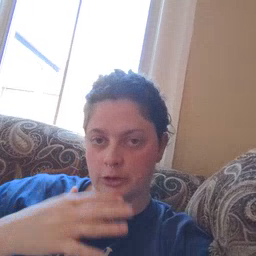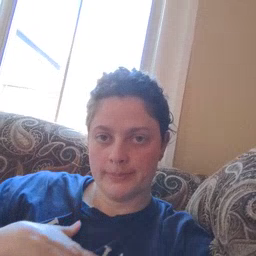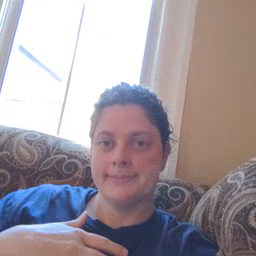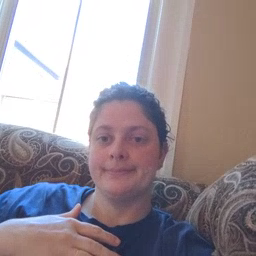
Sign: pajamas